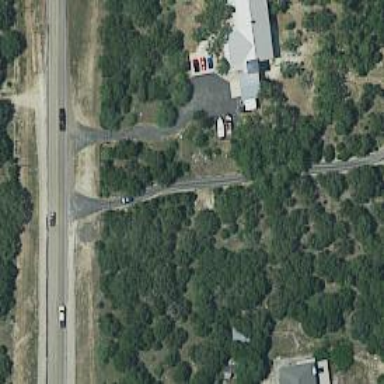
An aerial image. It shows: Driveway.